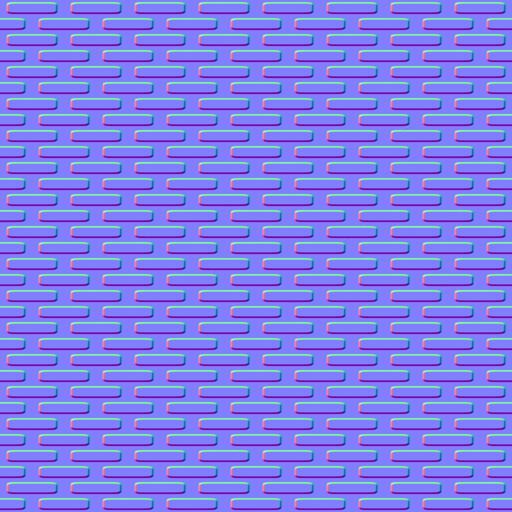
fence floor grid metal walkway